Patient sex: F
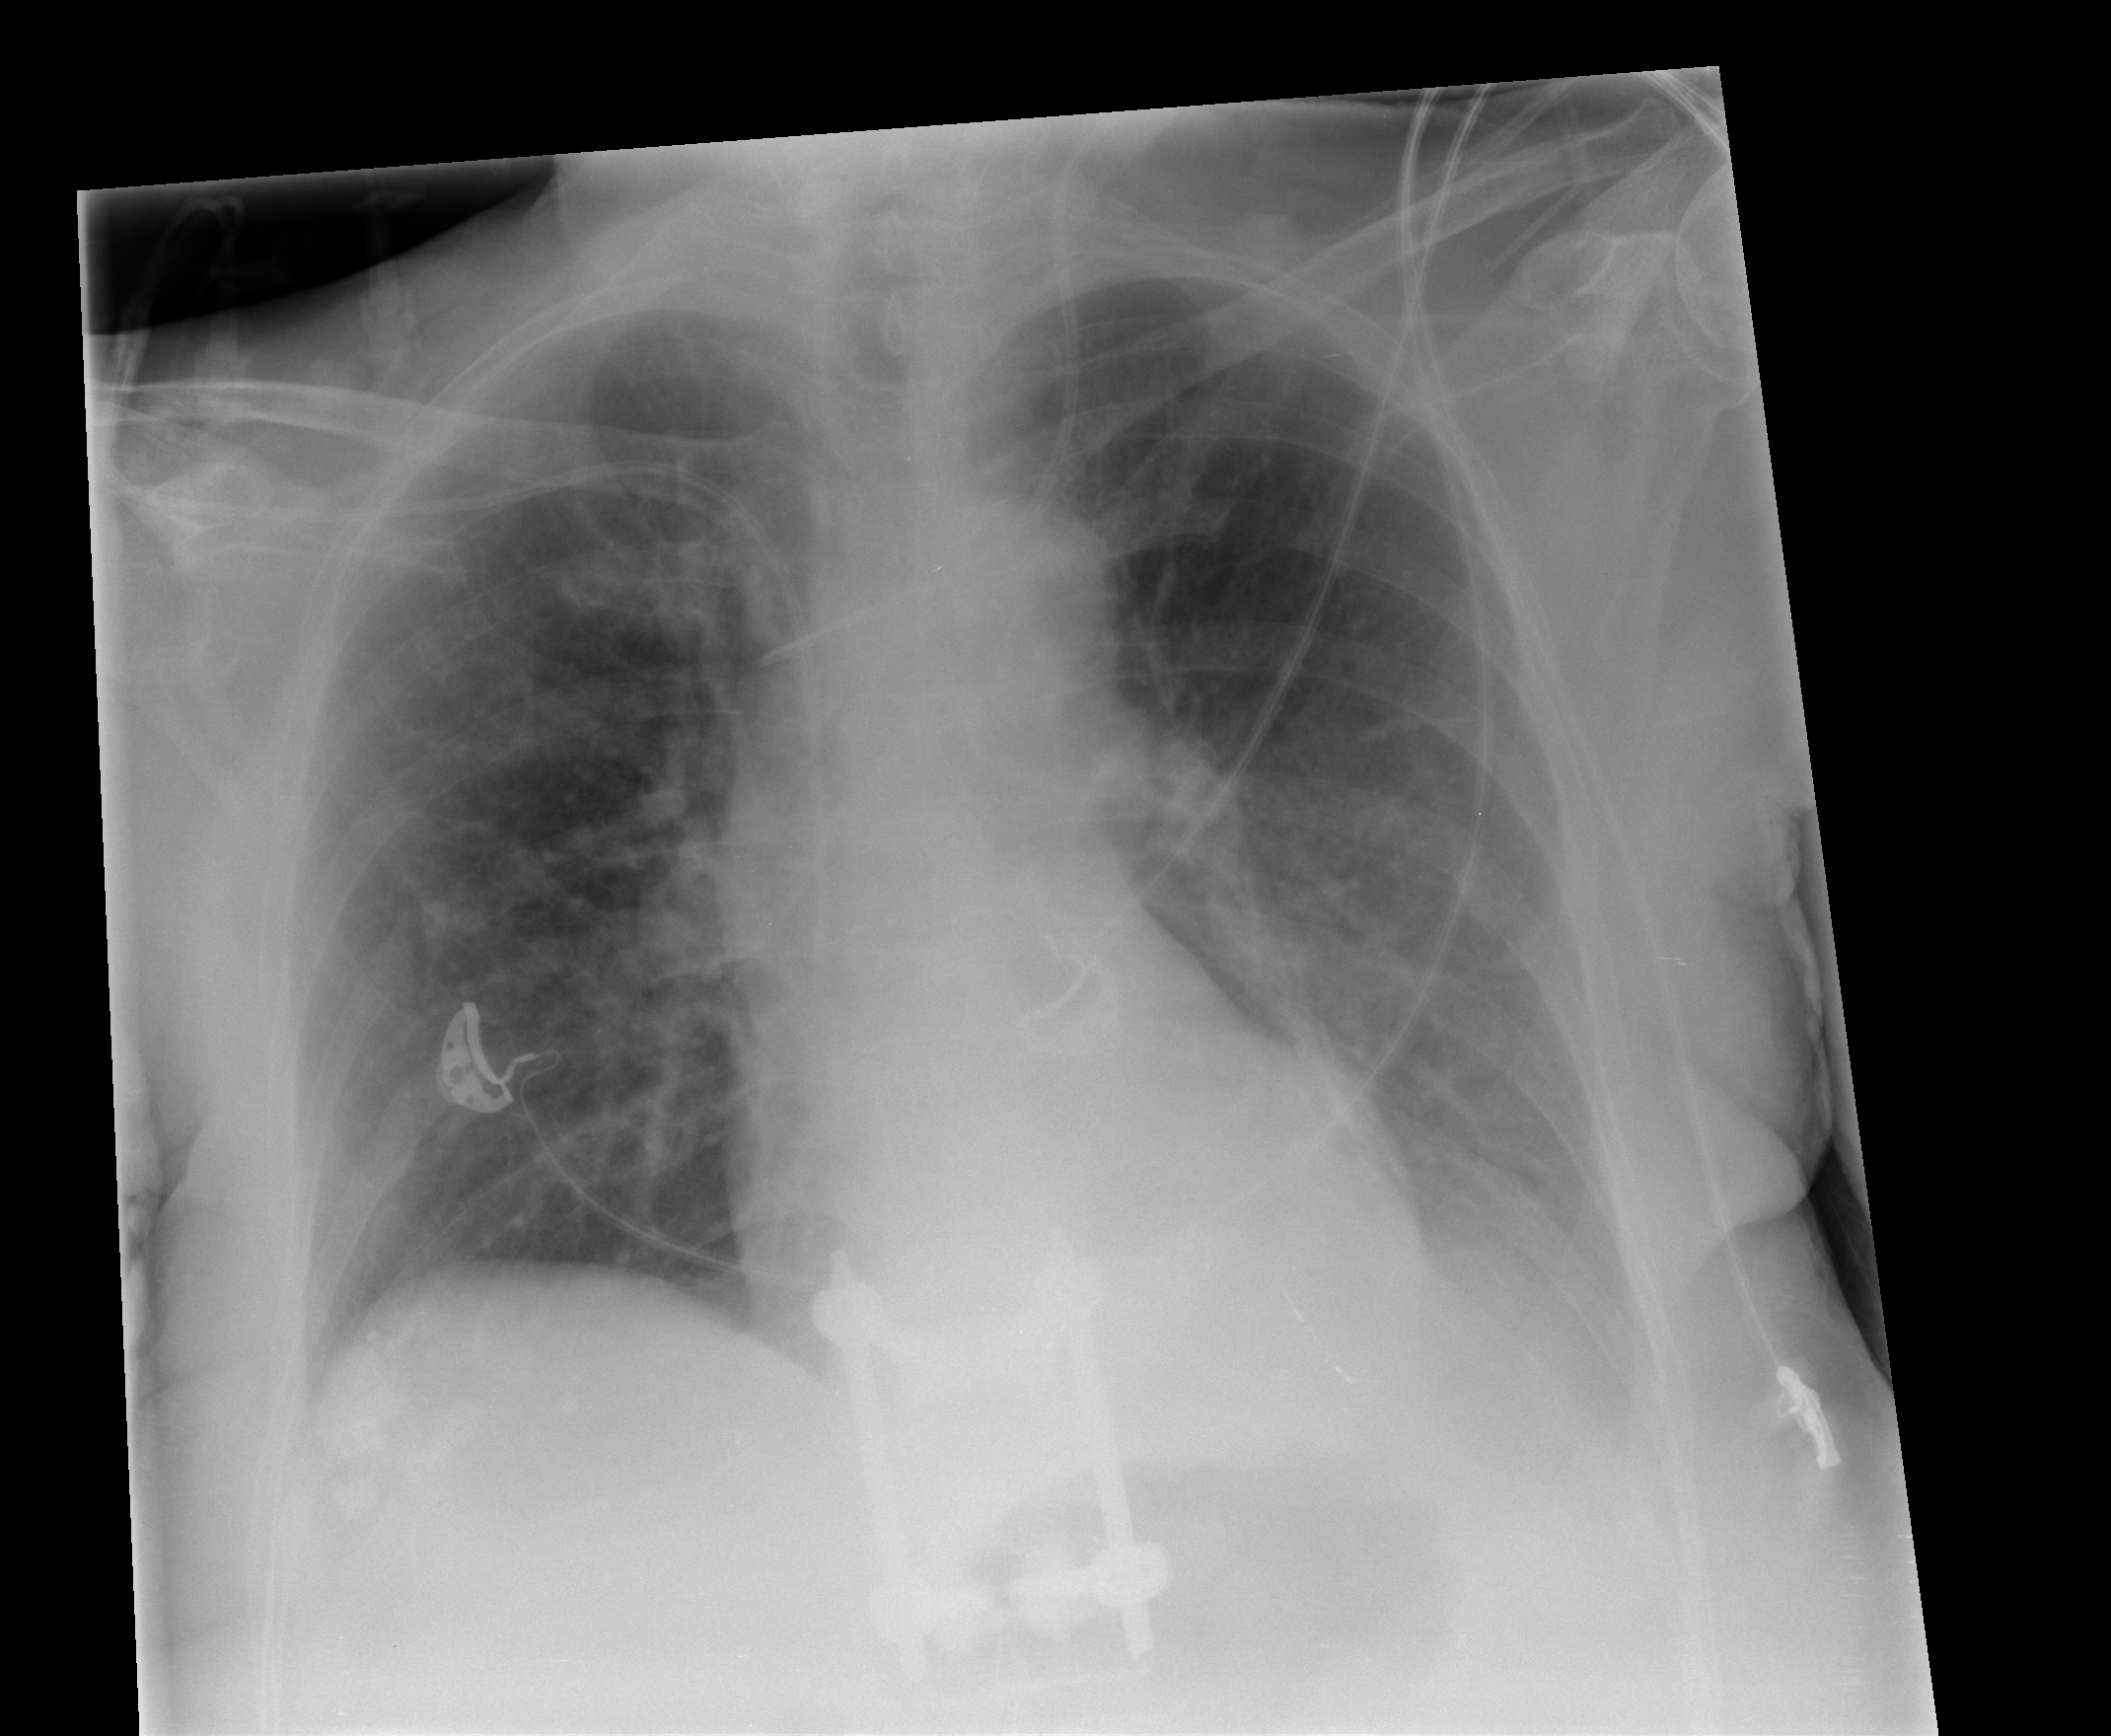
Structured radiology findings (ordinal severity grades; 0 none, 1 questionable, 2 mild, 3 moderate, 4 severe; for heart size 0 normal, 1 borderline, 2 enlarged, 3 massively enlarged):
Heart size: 1
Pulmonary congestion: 0
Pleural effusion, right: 0
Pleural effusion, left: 2
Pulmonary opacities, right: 0
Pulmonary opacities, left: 0
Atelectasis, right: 0
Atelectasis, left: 2